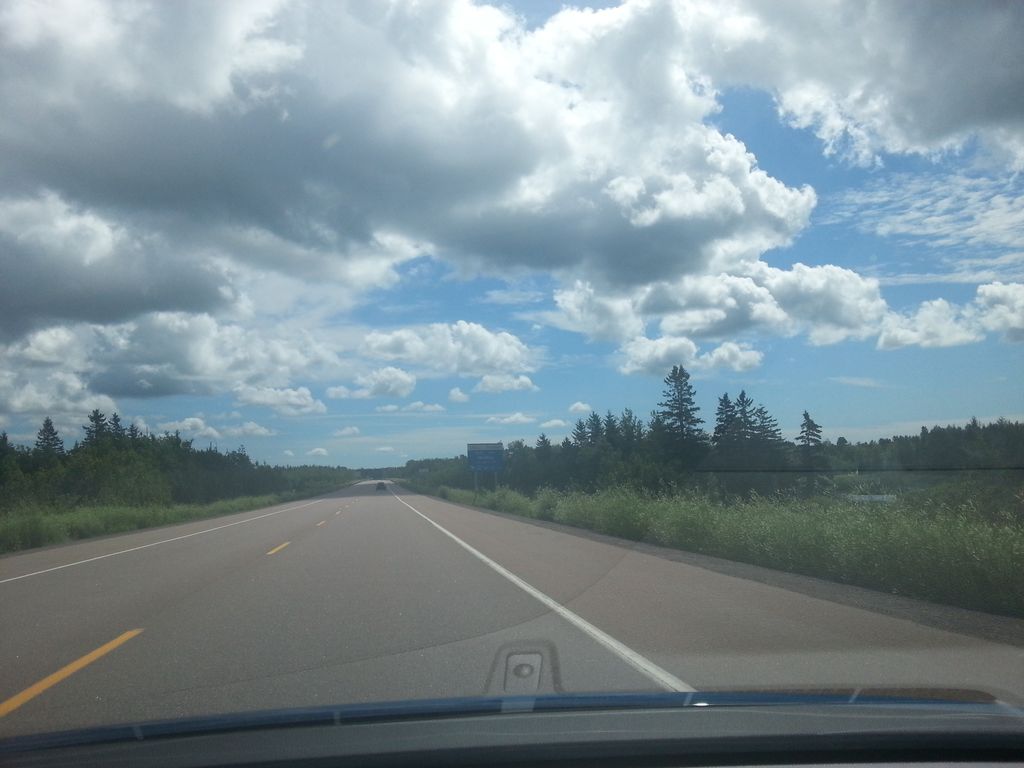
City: charlottetown